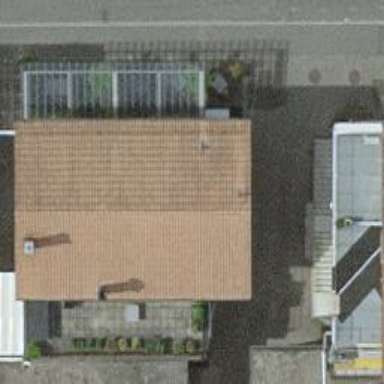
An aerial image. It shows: Restaurant.